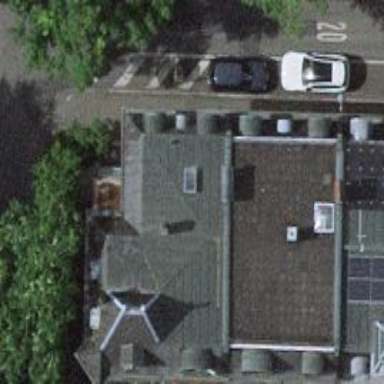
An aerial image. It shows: Residential building with mansard roof.